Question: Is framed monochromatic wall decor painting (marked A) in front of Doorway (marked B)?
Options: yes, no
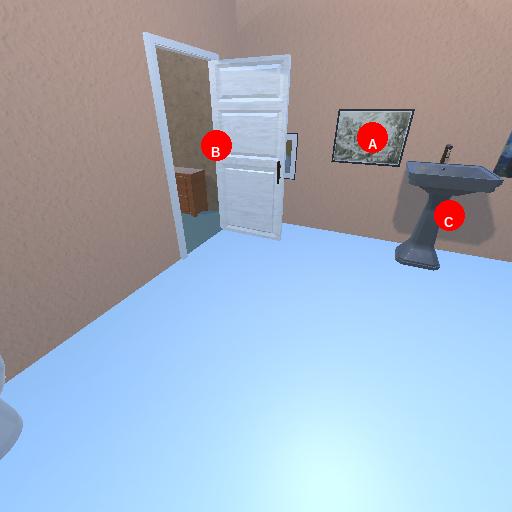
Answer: yes